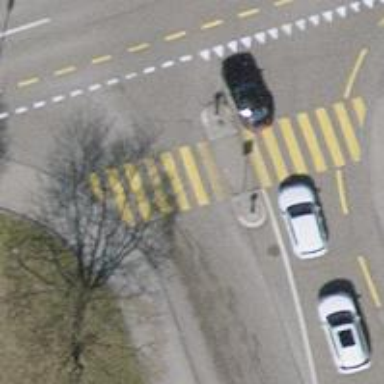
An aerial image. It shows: Uncontrolled zebra crossing with marked island on the road.